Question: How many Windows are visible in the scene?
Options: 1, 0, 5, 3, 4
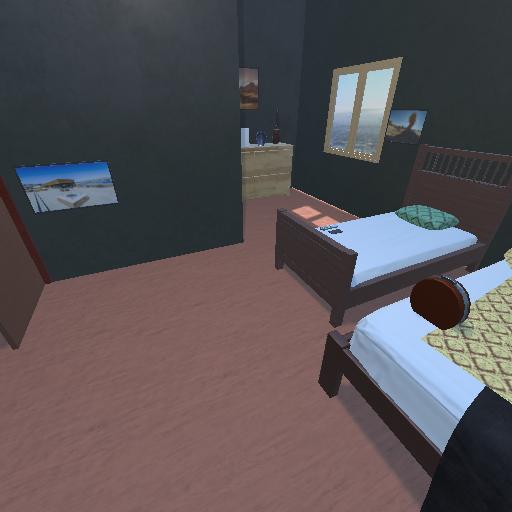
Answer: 1